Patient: sex M, age 65
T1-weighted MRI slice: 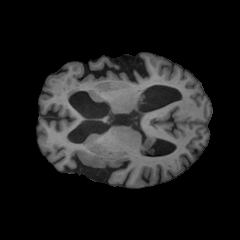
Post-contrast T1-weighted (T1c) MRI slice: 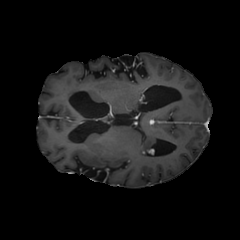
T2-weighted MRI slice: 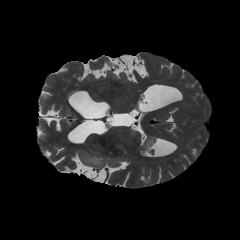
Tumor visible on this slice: yes
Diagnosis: Glioblastoma, IDH-wildtype
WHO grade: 4